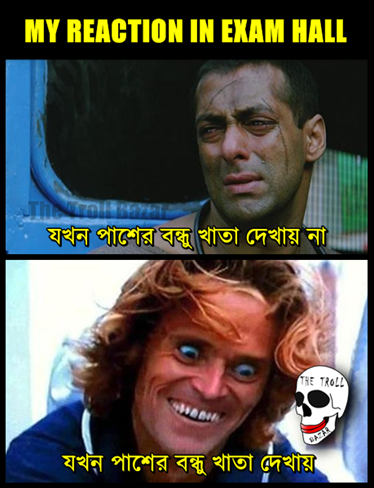
Caption: MY REACTION IN EXAM HALL যখন পাশের বন্ধু খাতা দেখায় না যখন পাশের বন্ধু খাতা দেখায়
Label: non-hate